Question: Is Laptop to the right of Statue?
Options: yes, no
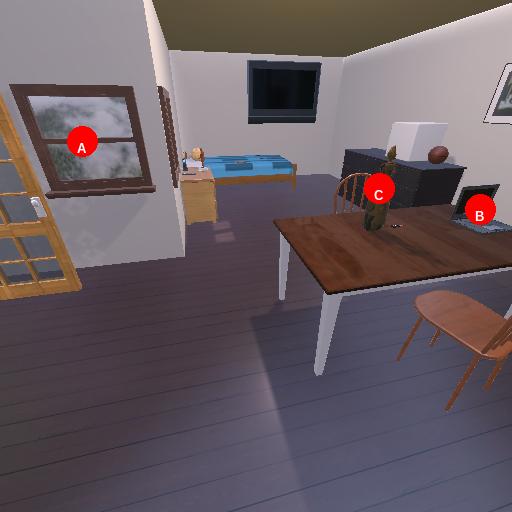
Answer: yes